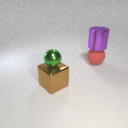
large purple metal cylinder above large red rubber sphere